Question: I want to use the <URL> in an Android application. I followed the instructions and got this error:
'''
httpResponse : {
"error": {
"errors": [
{
"domain": "usageLimits",
"reason": "accessNotConfigured",
"message": "Access Not Configured. Please use Google Developers Console to activate the API for your project."
}
],
"code": 403,
"message": "Access Not Configured. Please use Google Developers Console to activate the API for your project."
}
}
'''
I'm using an Android key for accessing the API but I found in the <URL> that :
> Click either or and
follow the prompts.
So, can we use the Google Maps Geolocation API with an Android key or do we really need a Browser or Server Key?
Here is my usage limits.

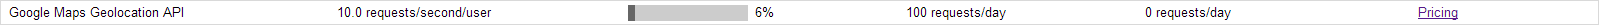
Answer: Okay, I got it. I created a Browser key with any referer allowed and it worked. The 'Google Maps Geolocation API' can't be access with an Android key.